Aerial crown-view tile of a tropical tree (Barro Colorado Island, Panama), acquired 20241014:
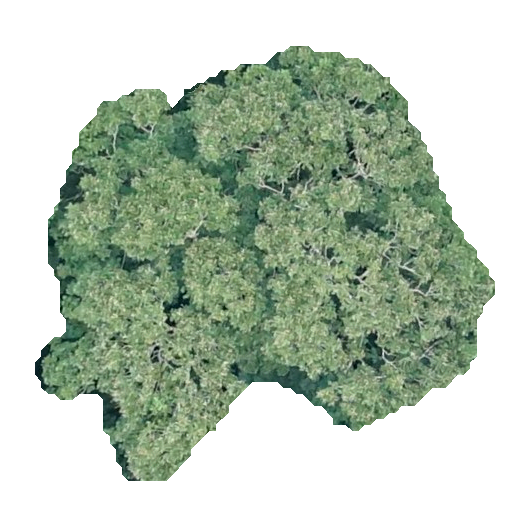
Species: Dipteryx oleifera
GBIF accepted scientific name: Dipteryx oleifera
Crown area: 205.818 m²